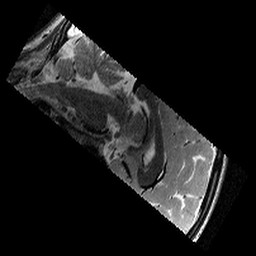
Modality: T2w
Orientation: sagittal
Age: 9
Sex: male
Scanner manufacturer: siemens
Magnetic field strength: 3 T
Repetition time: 9.23 s
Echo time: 0.067 s